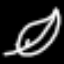
Label: leaf